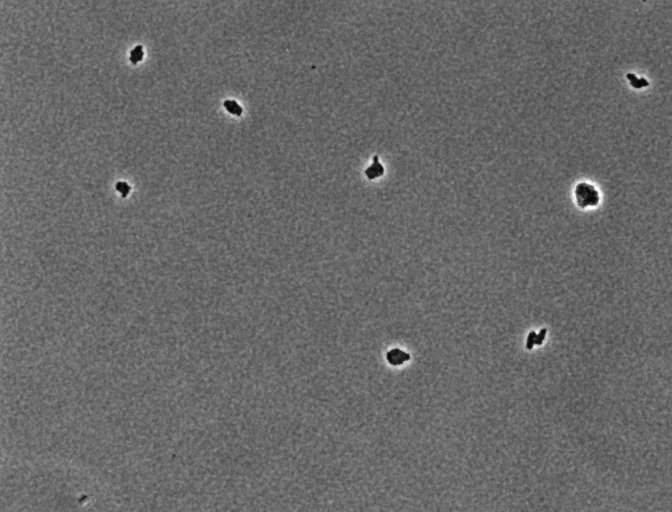
Phase contrast microscopy, 20x objective, 3 h incubation